The image shows the envelope spectrum of a rolling-element bearing's vibration signal, with the characteristic fault frequencies (BPFO outer race, BPFI inner race, BSF ball, FTF cage) marked as reference lines. Based on the visible evidence, which condition applies: normal, inner_race, outer_race, ball?
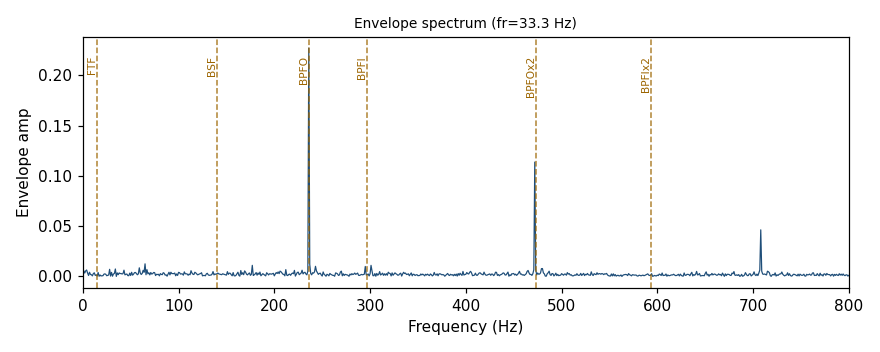
Answer: outer_race